Question: First off, I have very little Crystal Reports experience, so apologies in advance if this is a stupid question. I had this "fantastic" work project dumped on me when a co-worker left, so I'm hoping someone can help as most of the Business Objects links I find that might have solutions just redirect to a generic SAP splash page.
So I have a few hundred Crystal Reports (mostly File Schema 10.2, although some are 8.5 or 12.0) that are stored on a server. All of them have an associated VBScript file that calls them in the following way:
'''
Set AppCrystal = WScript.CreateObject("CrystalRuntime.Application.10")
Set CrystalReport = AppCrystal.OpenReport("<file path to report>")
Set CrystalOptions = CrystalReport.exportOptions
CrystalOptions.DestinationType = 1
CrystalOptions.FormatType = 36
CrystalOptions.DiskFileName = "<file path to output excel file>"
CrystalReport.Export False
'''
According to BO, this should be correct. See the following links about the CR API:
<URL>
<URL>
<URL>
So basically the script just executes the report and outputs it to an Excel file. This works great on the old server, but when I try to execute this script on the new server I get the following error:

I assume this is because there's some kind of runtime components I need to install, but I can't for the life of me figure out what. I found this page: <URL>
But none of the files I've tried to download have worked, and, frankly, I've found SAPs documentation to be sub-par in this area. I do have Crystal Reports 2008 available, so if I need to update the vbscript to use or something and then install the newest runtime files for Crystal Reports 2008 on the server, that'd be fine. But I still need to know what runtime files to use? Nothing I can find has worked. Help?
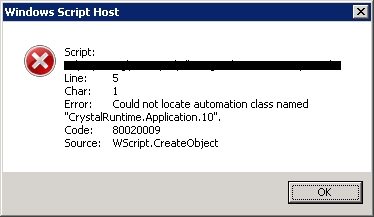
Answer: Apparently this type of call to a Crystal report uses the RDC Report Engine, unfortunately CR 10 is no longer available. You can still get CR XI R2 which still deployed the RDC and it's version 11.5.
There is no RDC in CR 2008, it was actually deprecated in CR 9 and now no longer shipped.
Only other option you have is to convert your app to use Visual Studio .NET and use one of the current CR 2008 or CR for VS 2010 components and rewrite your app to .NET Framework.
No more VB Scripting supported, but that was just the Dev Language...
I ended up just upgrading to CR 2008, and using .NET console projects to replace the VB scripts.